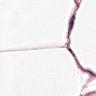
Metastatic tissue present: no